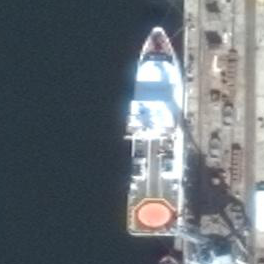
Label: civil